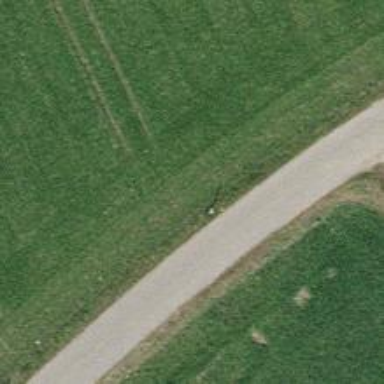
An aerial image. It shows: Track with grade1 tracktype.